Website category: phone
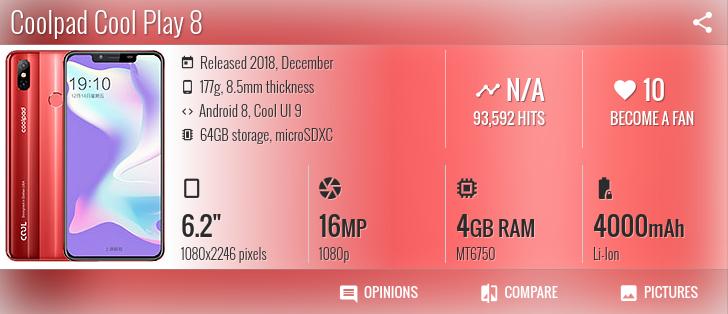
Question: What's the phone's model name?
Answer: Coolpad Cool Play 8

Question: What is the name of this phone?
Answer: Coolpad Cool Play 8

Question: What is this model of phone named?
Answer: Coolpad Cool Play 8

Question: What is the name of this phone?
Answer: Coolpad Cool Play 8

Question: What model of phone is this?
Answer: Coolpad Cool Play 8

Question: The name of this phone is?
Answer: Coolpad Cool Play 8

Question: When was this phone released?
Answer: Released 2018, December

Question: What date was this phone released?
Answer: Released 2018, December

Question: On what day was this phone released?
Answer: Released 2018, December

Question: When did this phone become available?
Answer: Released 2018, December

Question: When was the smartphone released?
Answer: Released 2018, December

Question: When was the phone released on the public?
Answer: Released 2018, December

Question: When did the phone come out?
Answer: Released 2018, December

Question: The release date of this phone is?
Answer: Released 2018, December

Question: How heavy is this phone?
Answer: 177g

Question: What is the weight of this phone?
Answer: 177g

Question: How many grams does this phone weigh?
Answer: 177g

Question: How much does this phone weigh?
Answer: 177g

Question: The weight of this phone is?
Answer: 177g

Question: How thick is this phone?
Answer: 8.5mm thickness

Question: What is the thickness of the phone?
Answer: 8.5mm thickness

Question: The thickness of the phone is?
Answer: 8.5mm thickness

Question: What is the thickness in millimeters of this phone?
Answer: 8.5mm thickness

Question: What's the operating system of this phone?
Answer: Android 8, Cool UI 9

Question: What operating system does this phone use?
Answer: Android 8, Cool UI 9

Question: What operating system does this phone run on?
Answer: Android 8, Cool UI 9

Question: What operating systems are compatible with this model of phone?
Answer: Android 8, Cool UI 9

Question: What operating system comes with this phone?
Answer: Android 8, Cool UI 9

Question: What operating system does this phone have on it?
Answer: Android 8, Cool UI 9

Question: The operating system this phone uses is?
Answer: Android 8, Cool UI 9

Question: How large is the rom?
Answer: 64GB storage

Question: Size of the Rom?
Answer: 64GB storage

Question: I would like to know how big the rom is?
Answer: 64GB storage

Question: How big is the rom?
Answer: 64GB storage

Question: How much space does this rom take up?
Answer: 64GB storage

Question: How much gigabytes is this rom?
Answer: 64GB storage

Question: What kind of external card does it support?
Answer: microSDXC

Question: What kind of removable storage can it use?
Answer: microSDXC

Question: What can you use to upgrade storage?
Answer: microSDXC

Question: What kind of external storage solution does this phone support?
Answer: microSDXC

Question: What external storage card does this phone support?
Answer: microSDXC

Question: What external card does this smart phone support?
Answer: microSDXC

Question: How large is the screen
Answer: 6.2"

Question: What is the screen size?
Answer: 6.2"

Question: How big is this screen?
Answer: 6.2"

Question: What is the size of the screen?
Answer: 6.2"

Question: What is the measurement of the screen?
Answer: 6.2"

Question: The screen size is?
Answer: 6.2"

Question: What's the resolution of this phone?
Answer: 1080x2246 pixels

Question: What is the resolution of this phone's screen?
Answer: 1080x2246 pixels

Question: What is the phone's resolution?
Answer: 1080x2246 pixels

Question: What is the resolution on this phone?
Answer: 1080x2246 pixels

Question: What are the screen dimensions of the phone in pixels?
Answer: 1080x2246 pixels

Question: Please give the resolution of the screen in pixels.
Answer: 1080x2246 pixels

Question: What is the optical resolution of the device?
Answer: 1080x2246 pixels

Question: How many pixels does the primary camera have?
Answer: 16 MP

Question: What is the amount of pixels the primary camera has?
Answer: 16 MP

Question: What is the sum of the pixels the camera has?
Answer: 16 MP

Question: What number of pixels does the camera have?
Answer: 16 MP

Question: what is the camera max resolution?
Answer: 16 MP

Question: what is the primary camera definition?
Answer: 16 MP

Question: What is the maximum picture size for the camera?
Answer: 16 MP

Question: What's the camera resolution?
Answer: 1080p

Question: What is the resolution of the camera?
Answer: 1080p